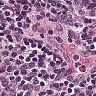
Metastatic tissue present: no